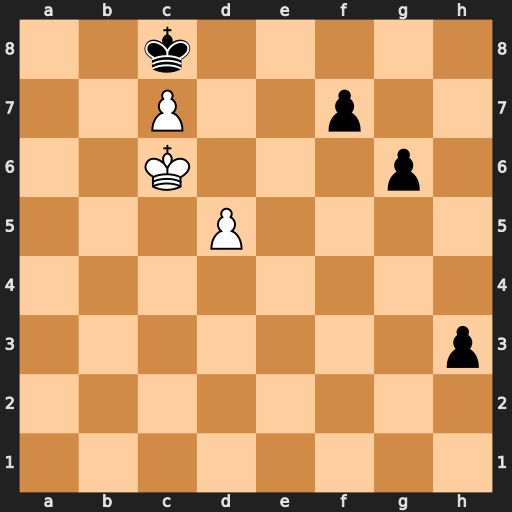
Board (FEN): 2k5/2P2p2/2K3p1/3P4/8/7p/8/8
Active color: w
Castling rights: -
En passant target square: -
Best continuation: d6 h2 d7#